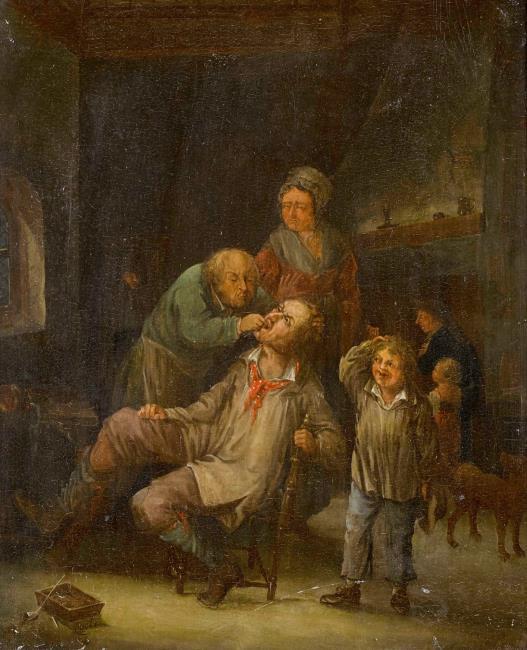
Title: Man at the dentist
Artist: Anoniem (Nederlanden (historische regio)) late 18e- vroege 19e eeuw Bron: Ellis Dullaart (2016-03)
Genre: painting
Iconography: Tobacco
Keywords: genre, interior view, dentist, patient, child, woman, dog, mutche, dentistry, fire pot, pipe, chair